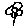
Label: flower